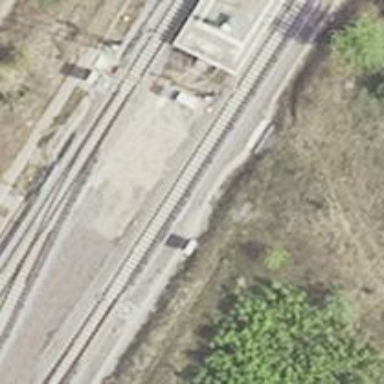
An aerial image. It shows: Yard serving the electrified light rail system.